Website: crate-barrel
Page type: billing-address
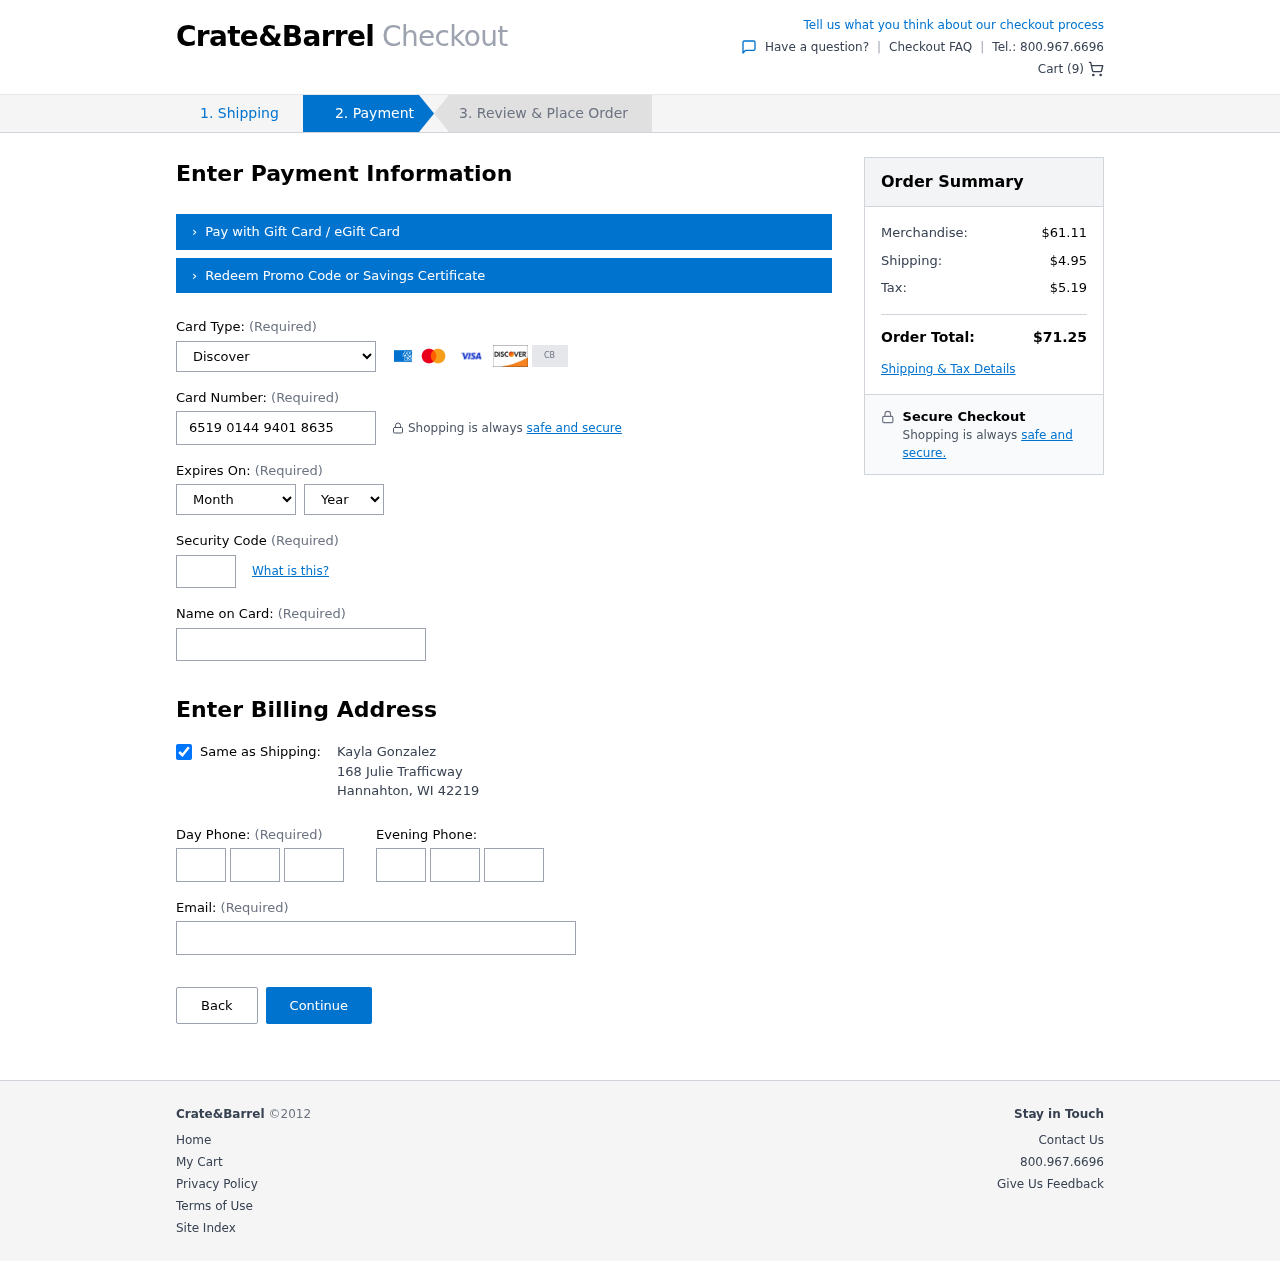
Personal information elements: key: PII_CARD_CVV
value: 443
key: PII_CARD_EXPIRY_MONTH
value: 01
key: PII_CARD_EXPIRY_YEAR
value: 30
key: PII_CARD_NUMBER
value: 6519 0144 9401 8635
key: PII_CARD_TYPE
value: Discover
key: PII_CITY
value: Hannahton
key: PII_EMAIL
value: kgonzalez@gmail.com
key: PII_FULLNAME
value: Kayla Gonzalez
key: PII_PHONE_ALT_AREA
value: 201
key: PII_PHONE_ALT_PREFIX
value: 981
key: PII_PHONE_ALT_SUFFIX
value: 8685
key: PII_PHONE_AREA
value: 868
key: PII_PHONE_PREFIX
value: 369
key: PII_PHONE_SUFFIX
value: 0480
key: PII_POSTCODE
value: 42219
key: PII_STATE_ABBR
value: WI
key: PII_STREET
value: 168 Julie Trafficway
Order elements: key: ORDER_NUM_ITEMS
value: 9
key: ORDER_SUBTOTAL
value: $61.11
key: ORDER_SHIPPING_COST
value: $4.95
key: ORDER_TAX
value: $5.19
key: ORDER_TOTAL
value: $71.25